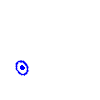
Particle: kaon